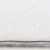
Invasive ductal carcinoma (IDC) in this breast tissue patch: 0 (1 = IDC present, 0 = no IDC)